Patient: sex F, age 31
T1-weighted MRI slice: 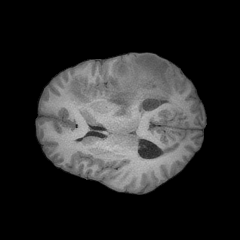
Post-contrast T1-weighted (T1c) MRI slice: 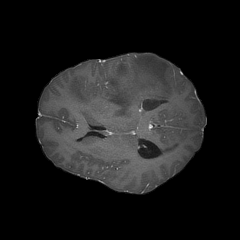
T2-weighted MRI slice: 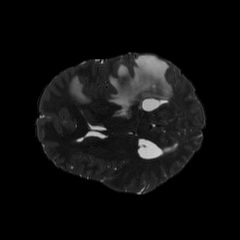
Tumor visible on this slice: yes
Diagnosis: Glioblastoma, IDH-wildtype
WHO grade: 4